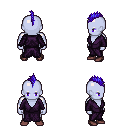
a pixel art fantasy rpg character, male body template, dark elf, purple skin, purple robe, metal pants, blue mohawk hairstyle, maroon shoes, four views (front, back, left, right), 2x2 character sprite sheet, small pixel art, hard edges, no anti-aliasing